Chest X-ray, AP view. Patient: 57 years old, sex M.
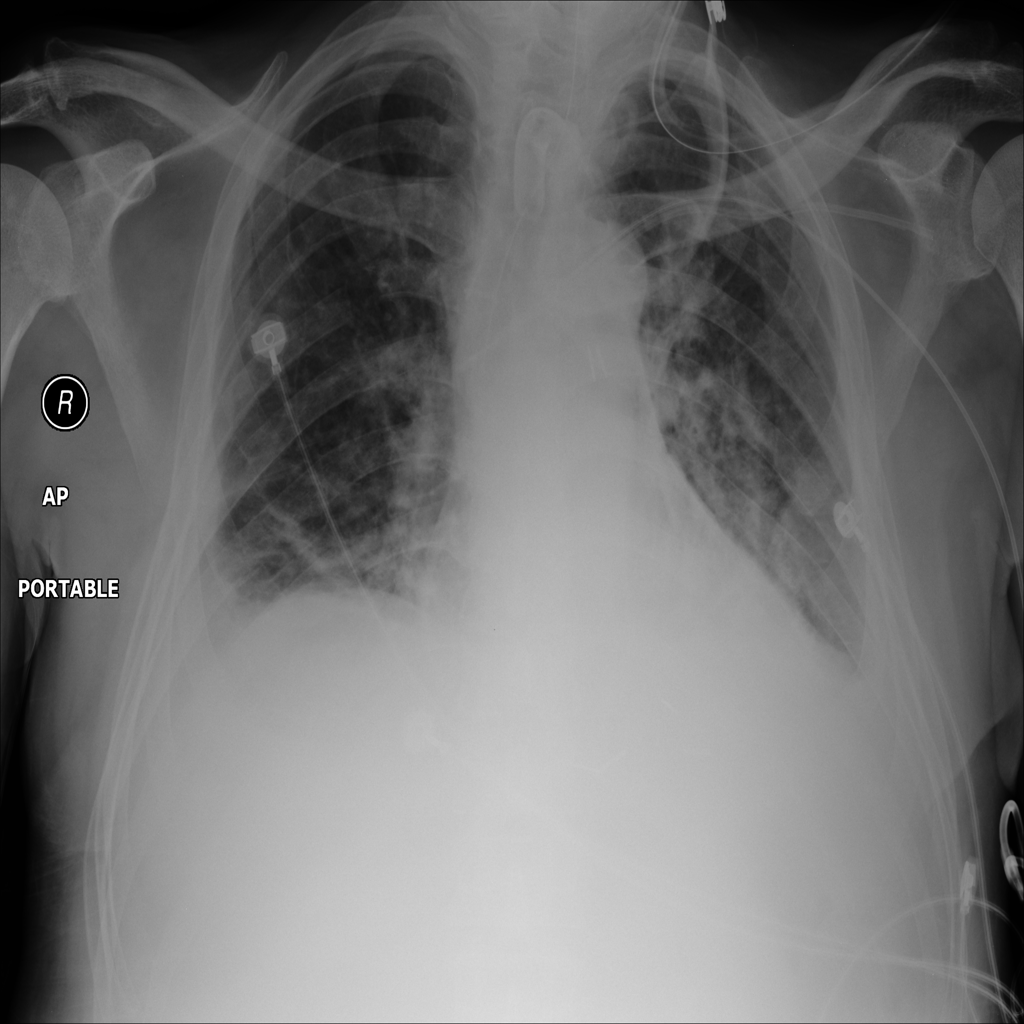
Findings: Atelectasis, Consolidation, Effusion